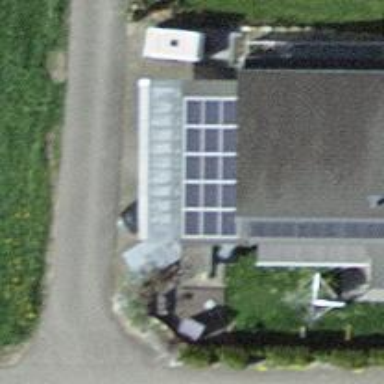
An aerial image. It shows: Solar power generator using photovoltaic method with solar photovoltaic panel types.